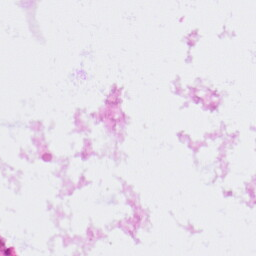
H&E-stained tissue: Lung